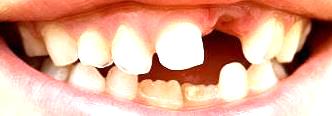
Condition: hypodontia